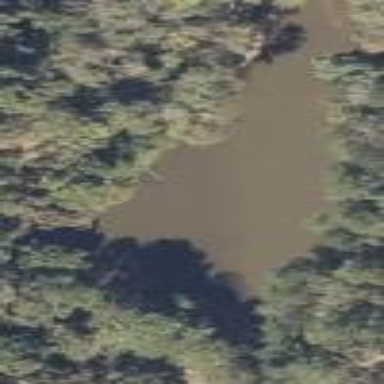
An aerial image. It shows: Pond with natural water.